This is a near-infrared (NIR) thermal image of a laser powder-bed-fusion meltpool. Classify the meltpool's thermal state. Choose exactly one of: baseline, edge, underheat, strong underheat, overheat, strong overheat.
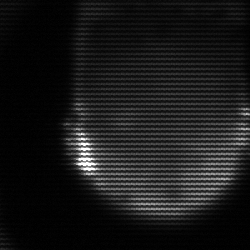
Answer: edge